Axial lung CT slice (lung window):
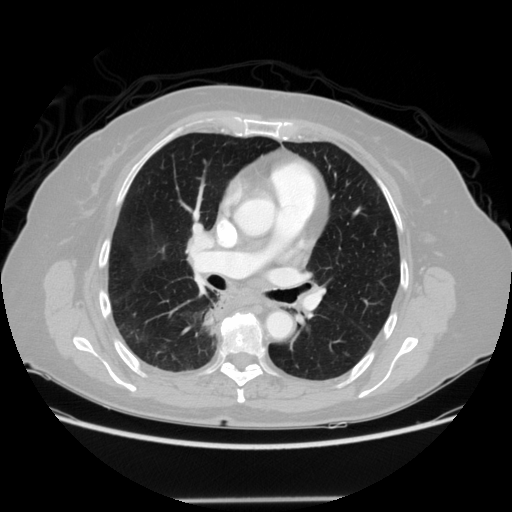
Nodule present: no